Question: So..., I've made a plugin for Eclipse that generates a new java project and ads files from templates, etc... However the code in the /src directory is then uncompilable because I need to add a jar file I have to the libraries tab.
The project is already a Java project via:
'''
org.eclipse.jdt.core.IJavaProject javaProject = org.eclipse.jdt.core.JavaCore.create(proj);
org.eclipse.jdt.core.IClasspathEntry src = JavaCore.newSourceEntry(folder.getFullPath());
IClasspathEntry jre = JavaCore.newContainerEntry(new Path(
org.eclipse.jdt.launching.JavaRuntime.JRE_CONTAINER), new IAccessRule[0],
new IClasspathAttribute[] {
JavaCore.newClasspathAttribute("owner.project.facets", "java")
}, false);
IClasspathEntry[] entries = new IClasspathEntry[] {
src, jre
};
javaProject.setRawClasspath(entries, proj.getFullPath().append("bin"), new NullProgressMonitor());
'''
And now, basically, I need to do programmaticaly, what the button "Add Jars..." does.

Been struggling with this for a while...
Any code tips or a link to a tutorial that DOES EXACTLY THIS would be helpful. Please links to generic Eclipse plugin tutorials :) as I've probably seen them all by now...
Thnx a lot
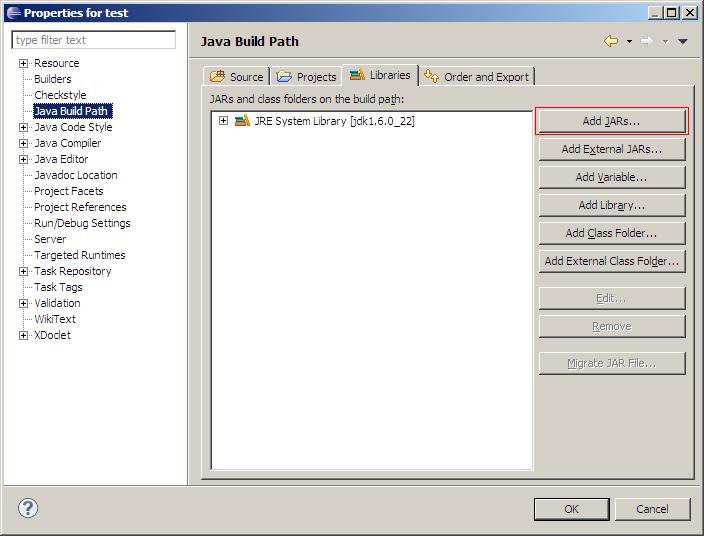
Answer: Here's how I did it, not sure if your reqs are exaclty the same, but hope it helps in some way...
'''
IFile file = addJar(project, "/resources/myJar.jar", MY_JAR_TARGET_PATH, monitor); //$NON-NLS-1$
newcpEntries.add(JavaCore.newLibraryEntry(file.getFullPath(), null, null, false));
// .....
'''
where addJar() looks something like this:
'''
private static IFile addJar(IProject project, String srcPath, String targetPath, IProgressMonitor monitor) {
URL srcURL = MyPlugin.getDefault().getBundle().getEntry(srcPath);
IFile file = project.getFile(targetPath);
InputStream is = null;
try {
is = srcURL.openStream();
file.create(is, true, monitor);
} catch (CoreException e) {//...
} catch (IOException e) {//...
}
finally {
try {
if (is != null)
is.close();
} catch (IOException ignored) {}
}
return file;
}
'''